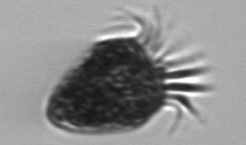
Label: Strombidium_morphotype2